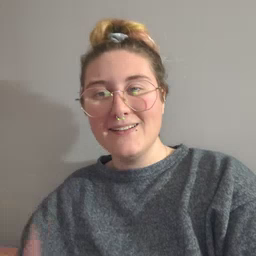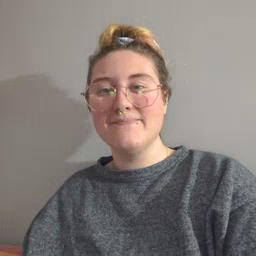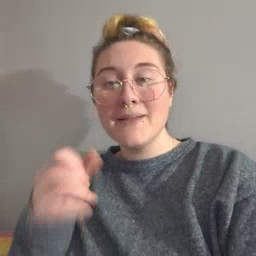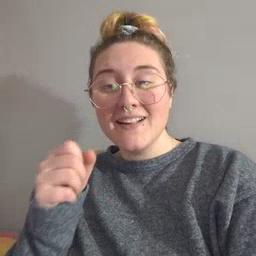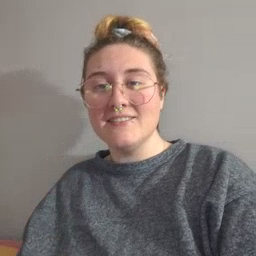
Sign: milk